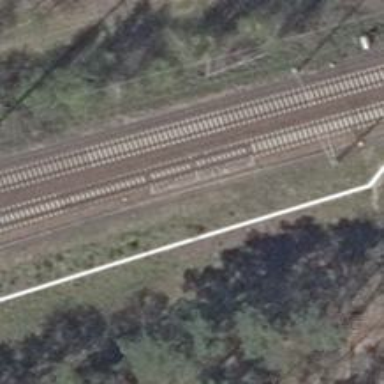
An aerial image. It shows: Railway switch.